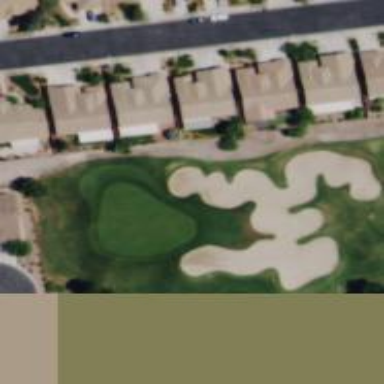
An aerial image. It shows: View of golf hole.